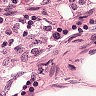
Metastatic tissue present: no